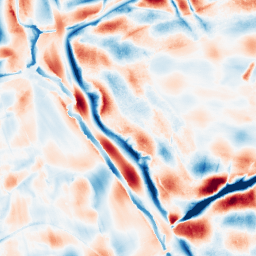
Category: wavelet
Decomposition family: wavelet_dwt
Decomposition parameters: wavelet: db8
level: 5
Upsampling method: lanczos
Upsampling parameters: scale: 4
Upsampling scale: 4